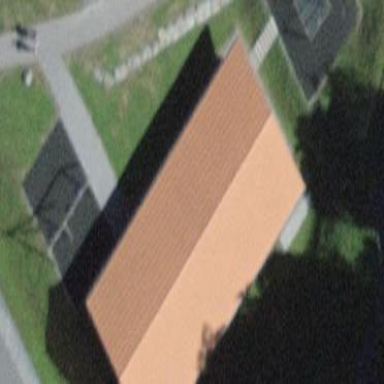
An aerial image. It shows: School building.